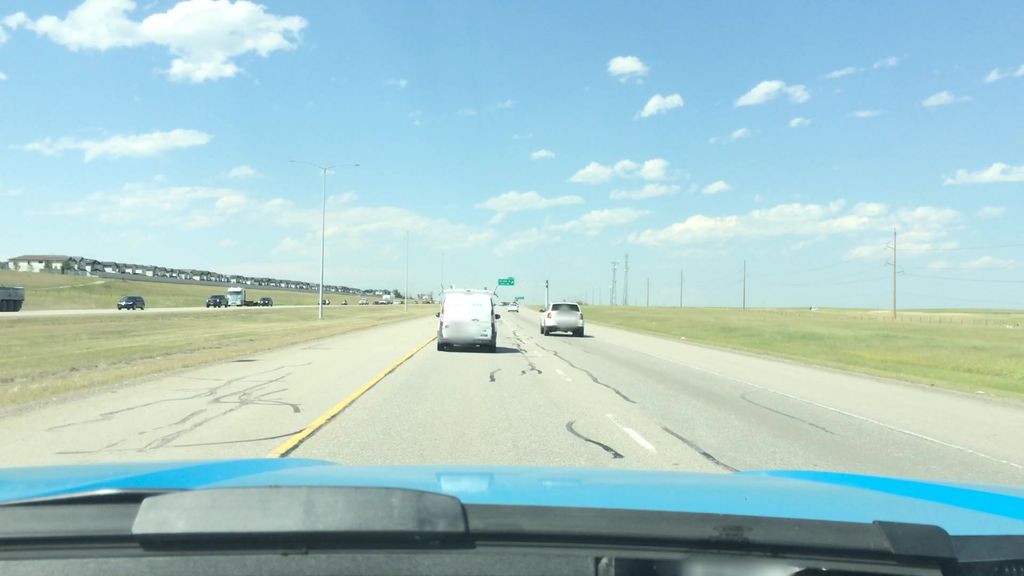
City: calgary